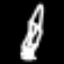
Label: pencil